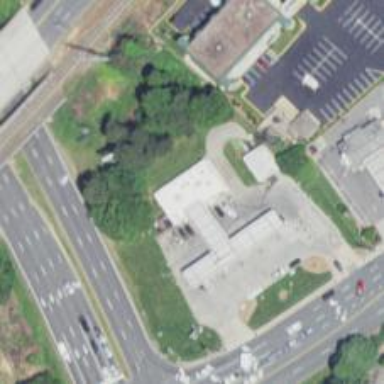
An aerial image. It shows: Convenience shop.